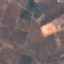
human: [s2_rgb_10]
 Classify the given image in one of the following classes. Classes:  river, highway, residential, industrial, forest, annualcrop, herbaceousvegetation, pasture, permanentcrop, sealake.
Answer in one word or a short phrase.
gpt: PermanentCrop